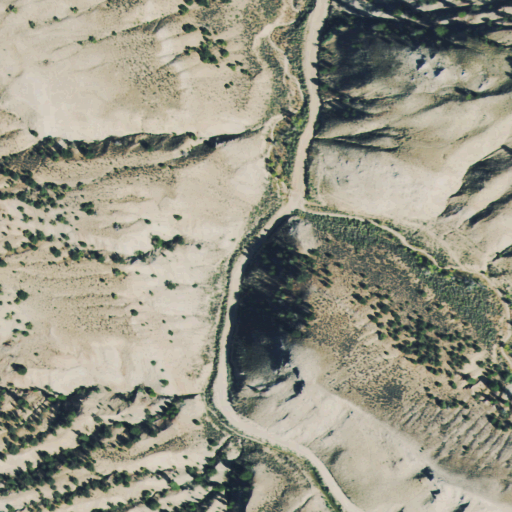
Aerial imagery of valley in Colorado named Greenhorn Gulch containing shrub and evergreen forest